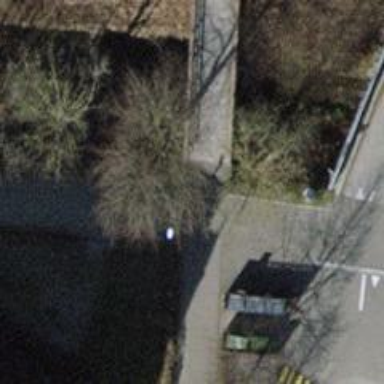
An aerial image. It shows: Footway road on bridge with high-quality grade 1 track surface.